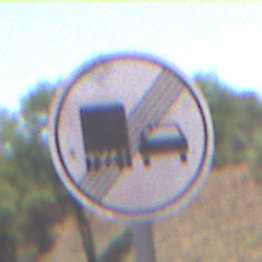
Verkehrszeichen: EndeUeberholverbotKraftfahrzeuge
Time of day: Midday
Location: Outdoor (RoadRail)
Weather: Clear
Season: NotSpecified
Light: Natural